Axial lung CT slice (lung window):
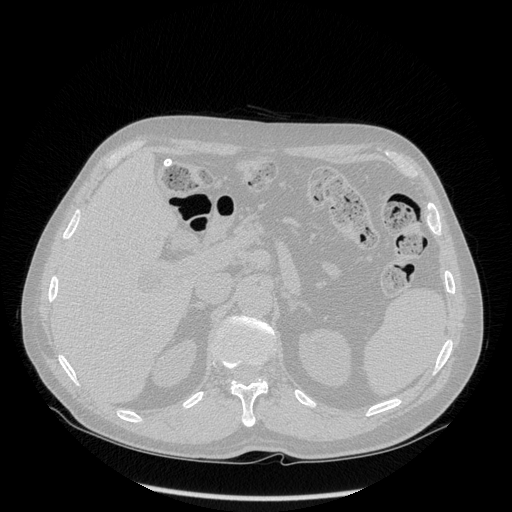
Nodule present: no